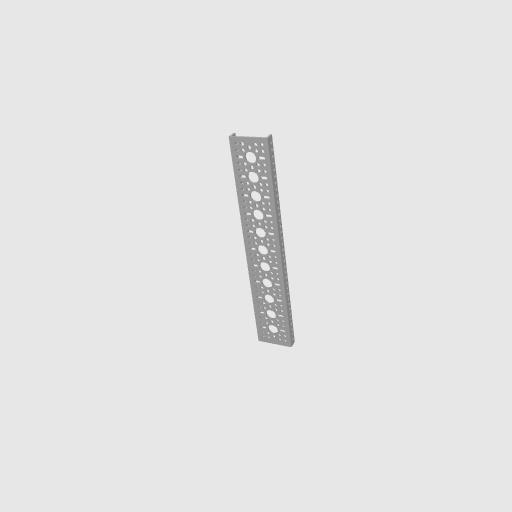
Part: LowSideUChannel11H